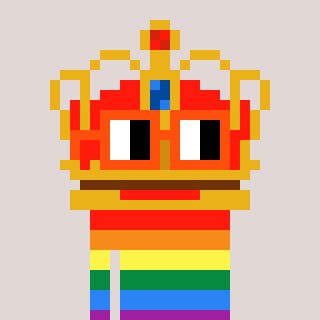
a pixel art character with square orange glasses, a crown-shaped head and a grayscale-colored body on a warm background